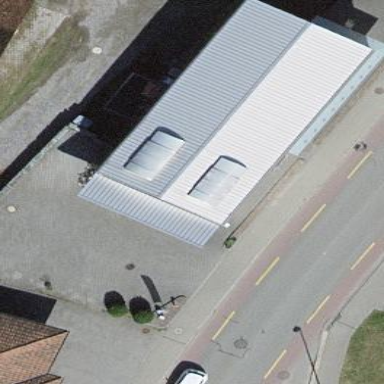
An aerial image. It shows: Building.